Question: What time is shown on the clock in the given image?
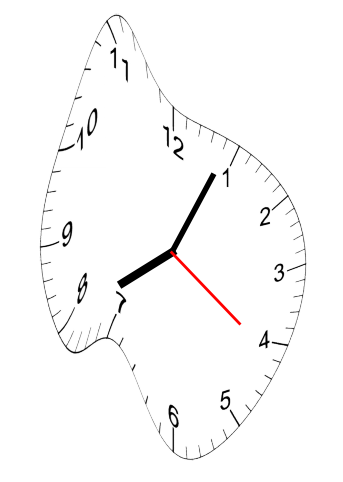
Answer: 08:04:21